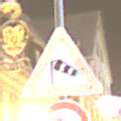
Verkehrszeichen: SeitenwindVonLinks
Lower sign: UeberholverbotKraftfahrzeuge
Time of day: Night
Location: Outdoor (Urban)
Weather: Overcast
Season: Winter
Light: Artificial